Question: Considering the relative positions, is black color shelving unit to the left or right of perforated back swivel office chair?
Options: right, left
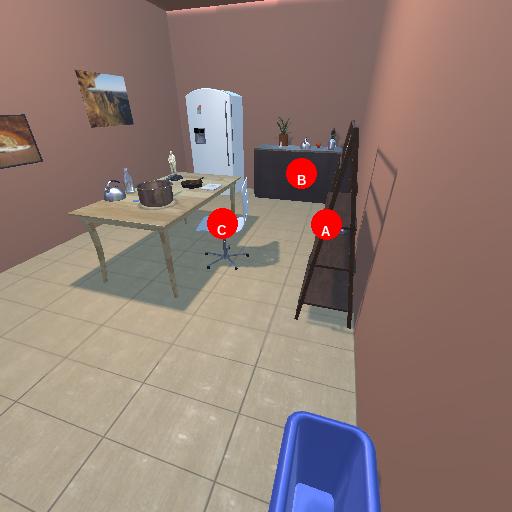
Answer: right